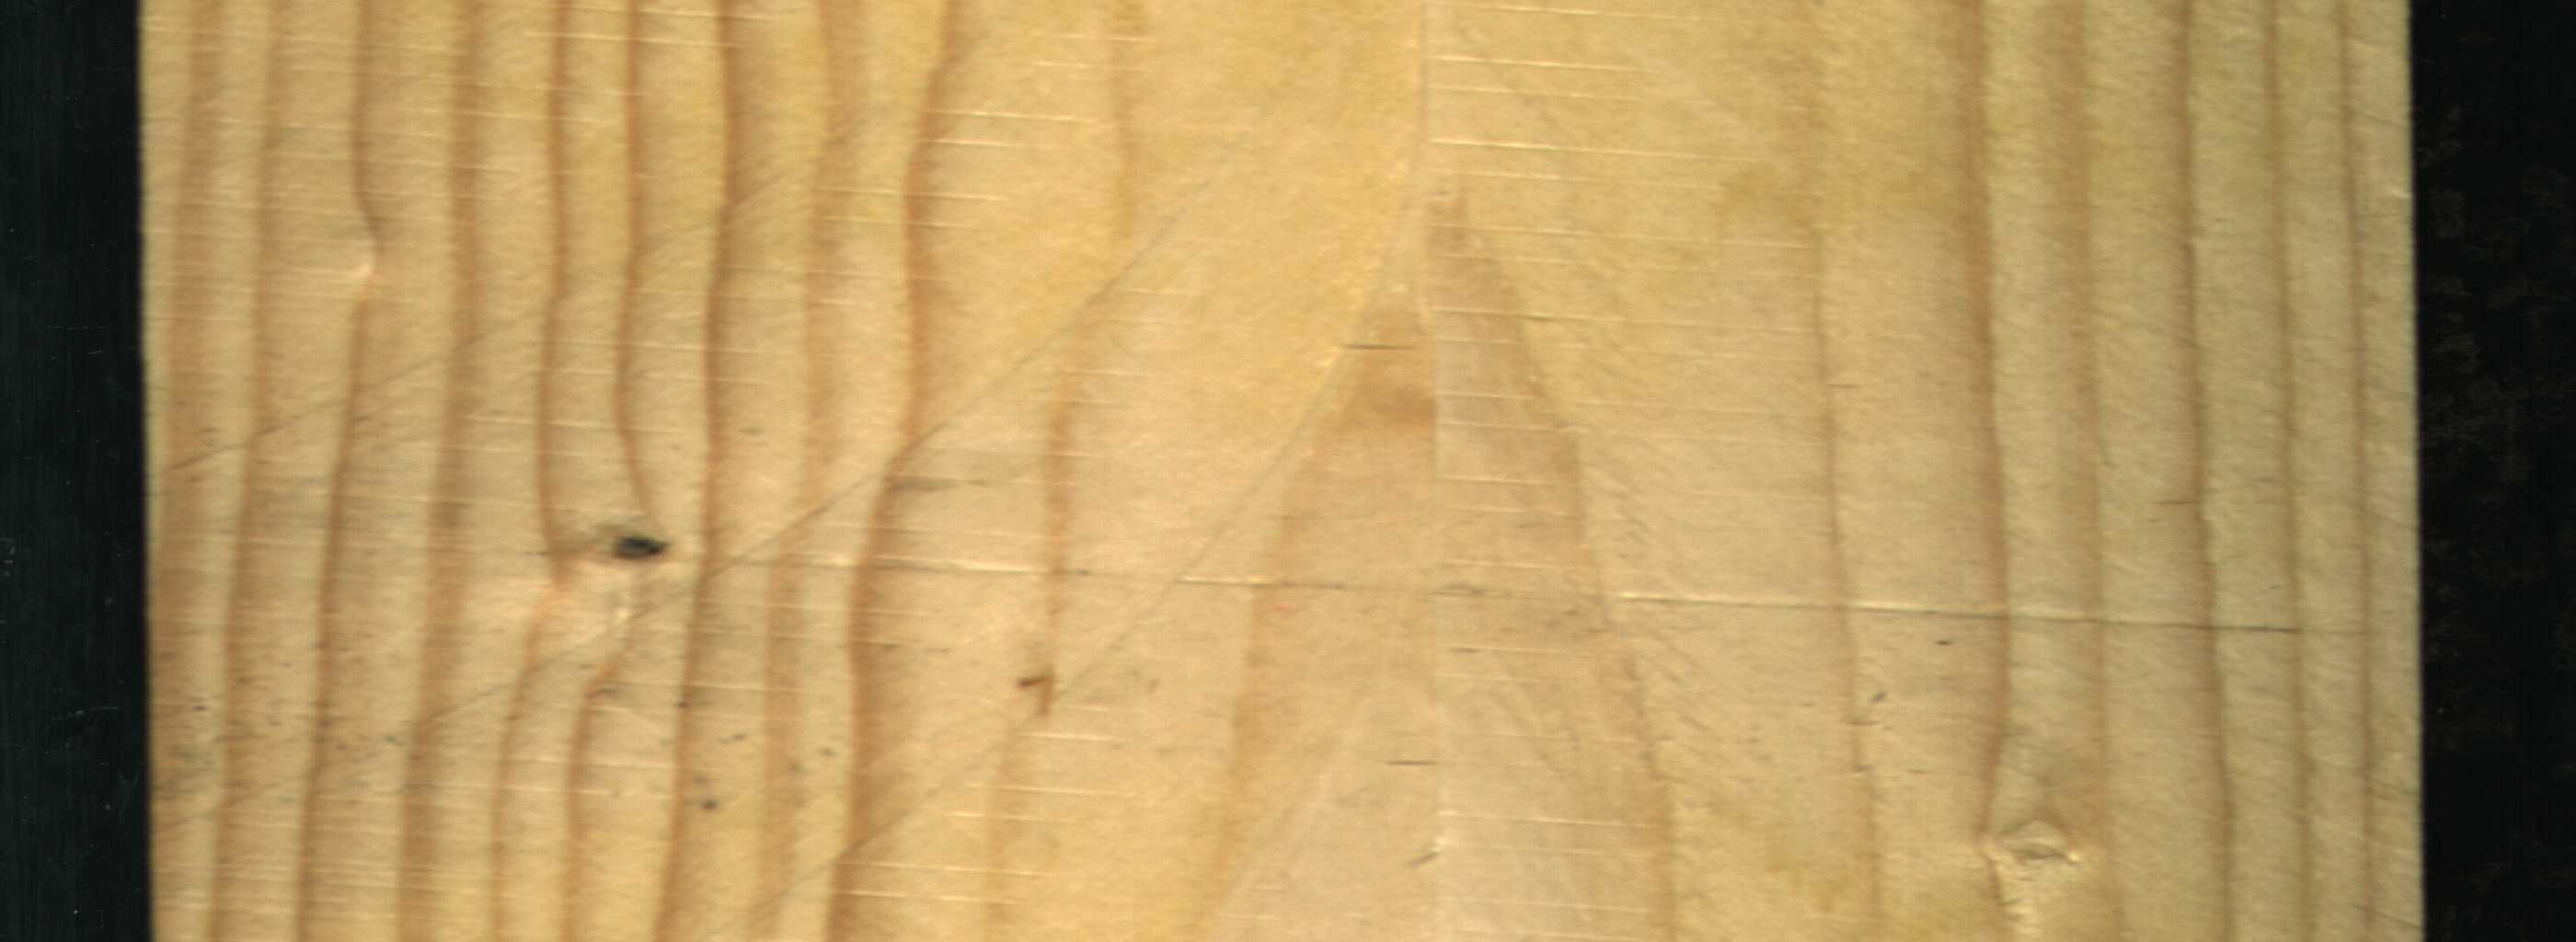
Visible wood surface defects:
Dead_Knot